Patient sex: M
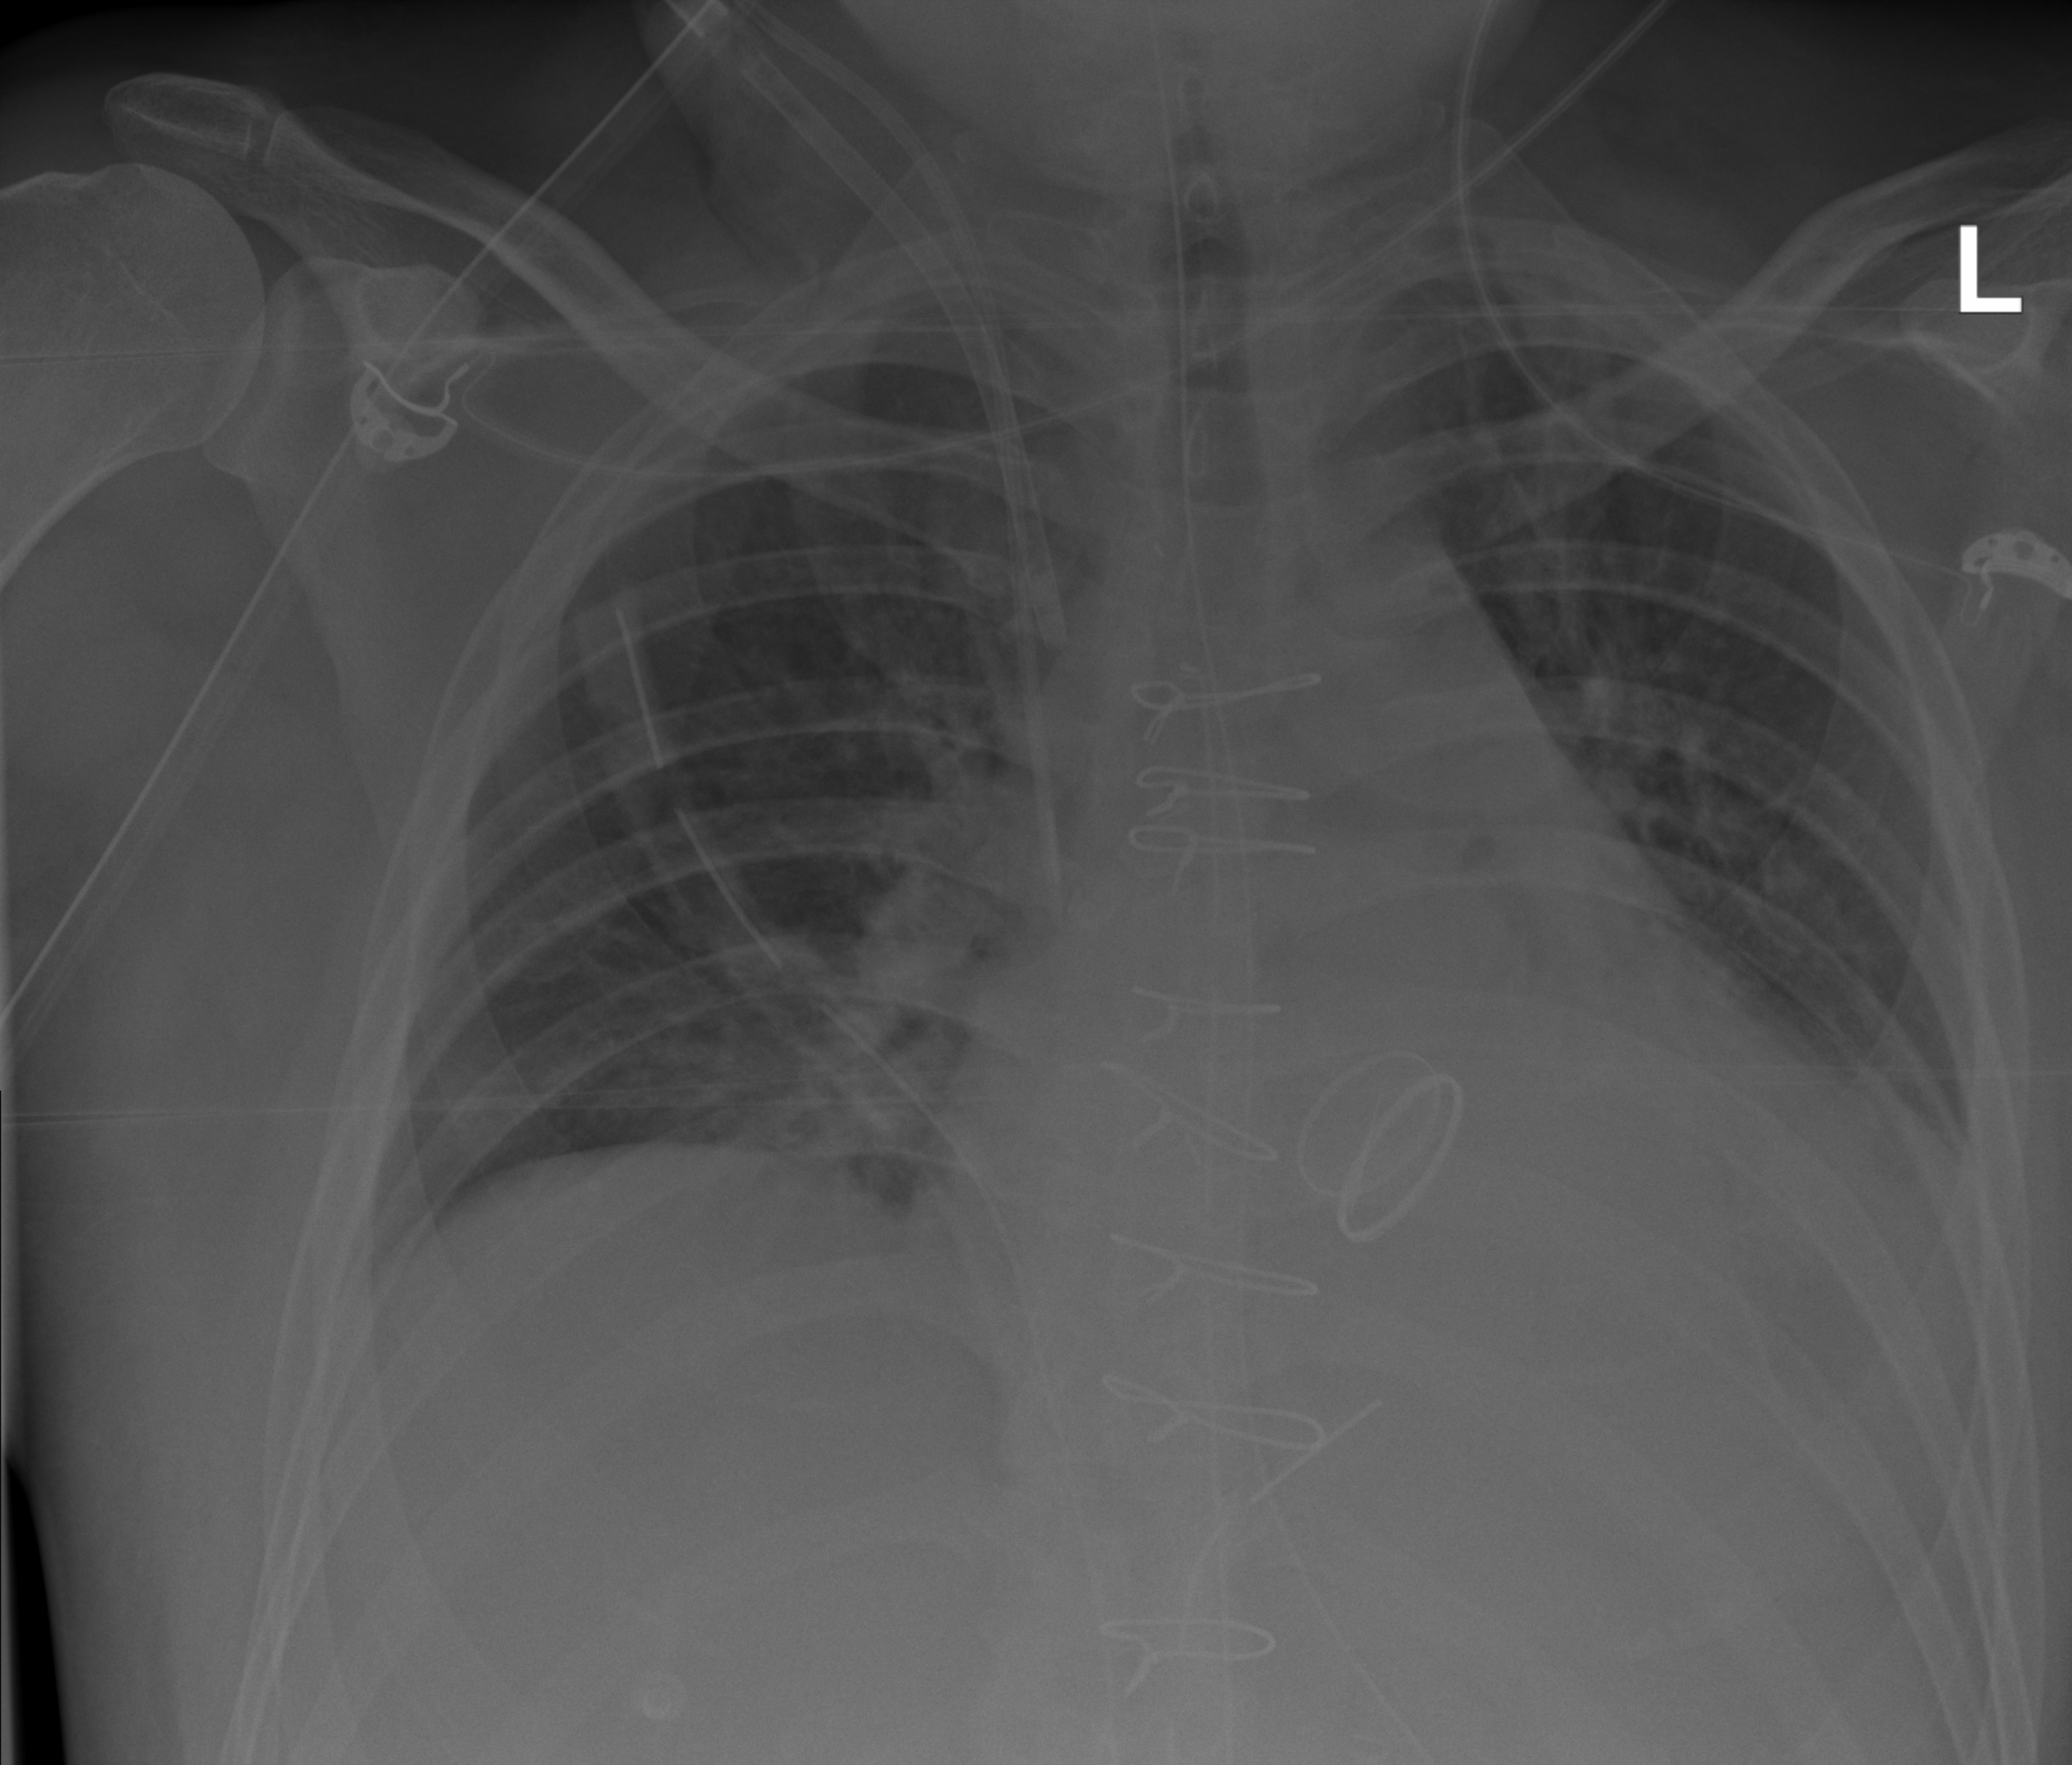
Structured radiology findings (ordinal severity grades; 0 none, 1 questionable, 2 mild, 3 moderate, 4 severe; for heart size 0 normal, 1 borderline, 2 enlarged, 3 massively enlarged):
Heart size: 3
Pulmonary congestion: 2
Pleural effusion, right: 0
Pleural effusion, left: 1
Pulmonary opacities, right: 0
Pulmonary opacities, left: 0
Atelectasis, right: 0
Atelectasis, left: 1